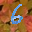
Label: 6